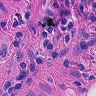
Metastatic tissue present: yes